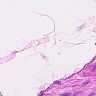
Metastatic tissue present: no